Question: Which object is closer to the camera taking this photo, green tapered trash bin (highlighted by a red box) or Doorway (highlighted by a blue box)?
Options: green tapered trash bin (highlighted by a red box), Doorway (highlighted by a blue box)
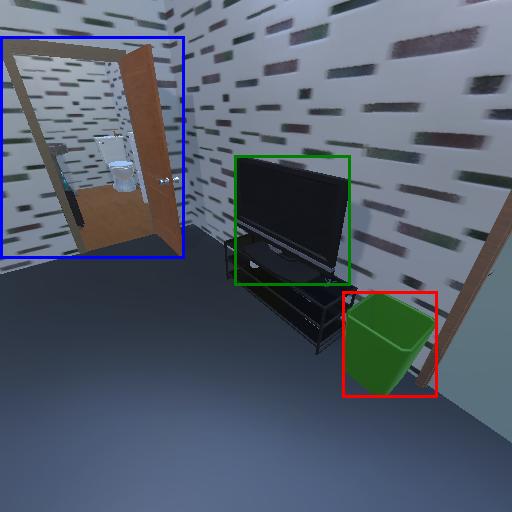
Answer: green tapered trash bin (highlighted by a red box)